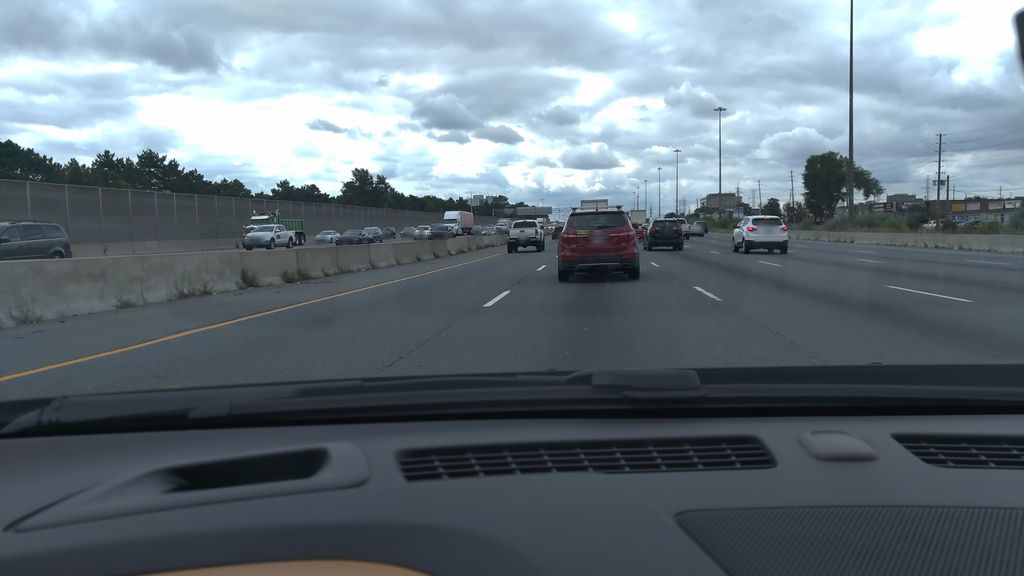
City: toronto